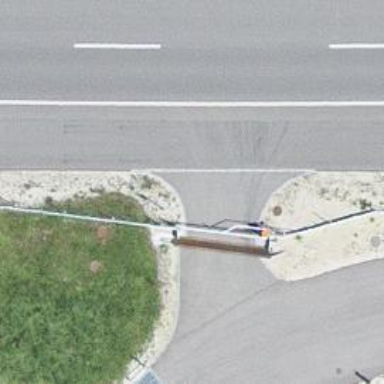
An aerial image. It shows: Gate.